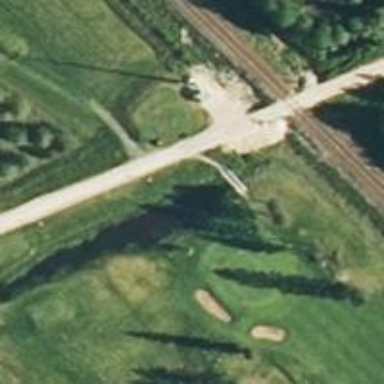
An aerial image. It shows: Path for both road and golf.